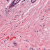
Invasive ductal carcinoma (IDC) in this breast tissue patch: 0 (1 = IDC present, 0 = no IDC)